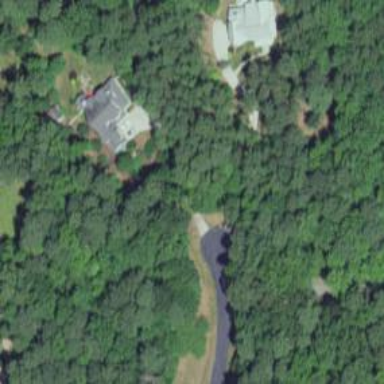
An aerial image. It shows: Driveway leading to service road.